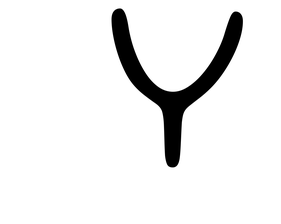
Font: Gluten_ExtraLight